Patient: sex M, age 48
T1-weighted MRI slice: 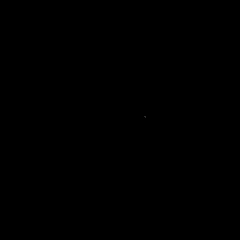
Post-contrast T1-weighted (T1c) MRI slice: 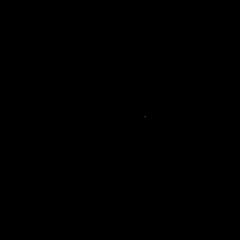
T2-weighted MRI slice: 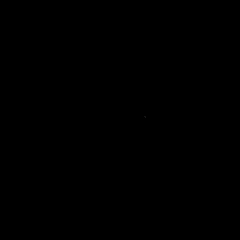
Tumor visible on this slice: no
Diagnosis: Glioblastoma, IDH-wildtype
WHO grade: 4